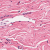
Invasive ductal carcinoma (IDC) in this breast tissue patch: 0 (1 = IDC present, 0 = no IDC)